Question: I using the below code to print a string in pdf which give me an out put of the same sized string i want to make the last two string in different font size. how can i do this ?
'''
PdfContentByte cb = writer.getDirectContent();
String stl = "", stl1 = (String) request.getParameter("x0");// (String)val.get(0);
int ln = stl1.length();
String new1 ="" ;
if (ln > 1)
{
for (int ii = 0; ii < ln - 2; ii++)
stl = stl + stl1.charAt(ii);
stl = stl + " . ";
stl1 = stl1.substring(ln - 2, ln);
new1 = stl + stl1;
//stl1 = stl + stl1;
}
cb.setFontAndSize(bf, 18);
cb.setTextRenderingMode(2);
//cb.showTextAligned(PdfContentByte.ALIGN_LEFT, stl1, 20 + x, 663 + y, 0);
cb.showTextAligned(PdfContentByte.ALIGN_LEFT, new1, 20 + x, 663 + y, 0);
'''
Desired Output :

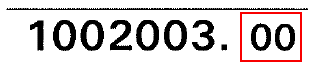
Answer: The best way to do this is to print a separate string after the first one that contains the last 2 digits.
Code example:
1) Replace 'String new1 ="" ;' with this:
'''
String textLarge ="" ;
String textSmall ="" ;
'''
2) Replace 'new1 = stl + stl1;' with the following:
'''
textLarge = stl;
textSmall = stl1;
'''
3) Change some code to print the large and small text separately
'''
cb.setFontAndSize(bf, 18);
cb.showTextAligned(PdfContentByte.ALIGN_LEFT, textLarge, 20 + x, 663 + y, 0);
cb.setFontAndSize(bf, 14);
cb.showTextAligned(PdfContentByte.ALIGN_LEFT, textSmall, 20 + ? + x, 663 + y, 0);
'''
Replace the "?" in the line above with the printed width of large text.
It looks like you are using itext, so you can use either:
'BaseFont.getWidthPoint(String text, float fontSize)' to get the width of the string in pt.
Or put the string in a Chunk and do 'chunk.getWidthPoint()'